Question: With the latest update (1.2 preview) of Android Studio, it brings an annoying "web browsers" popup, which appears in the xml editor (top-right). It happens when opening XML, HTML or SVG files.

How to disable it?
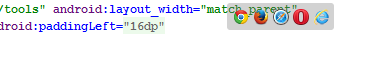
Answer: To disable it go to
'Settings...->Tools->Web Browsers'
and uncheck 'Show browser popup in the editor'